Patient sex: F
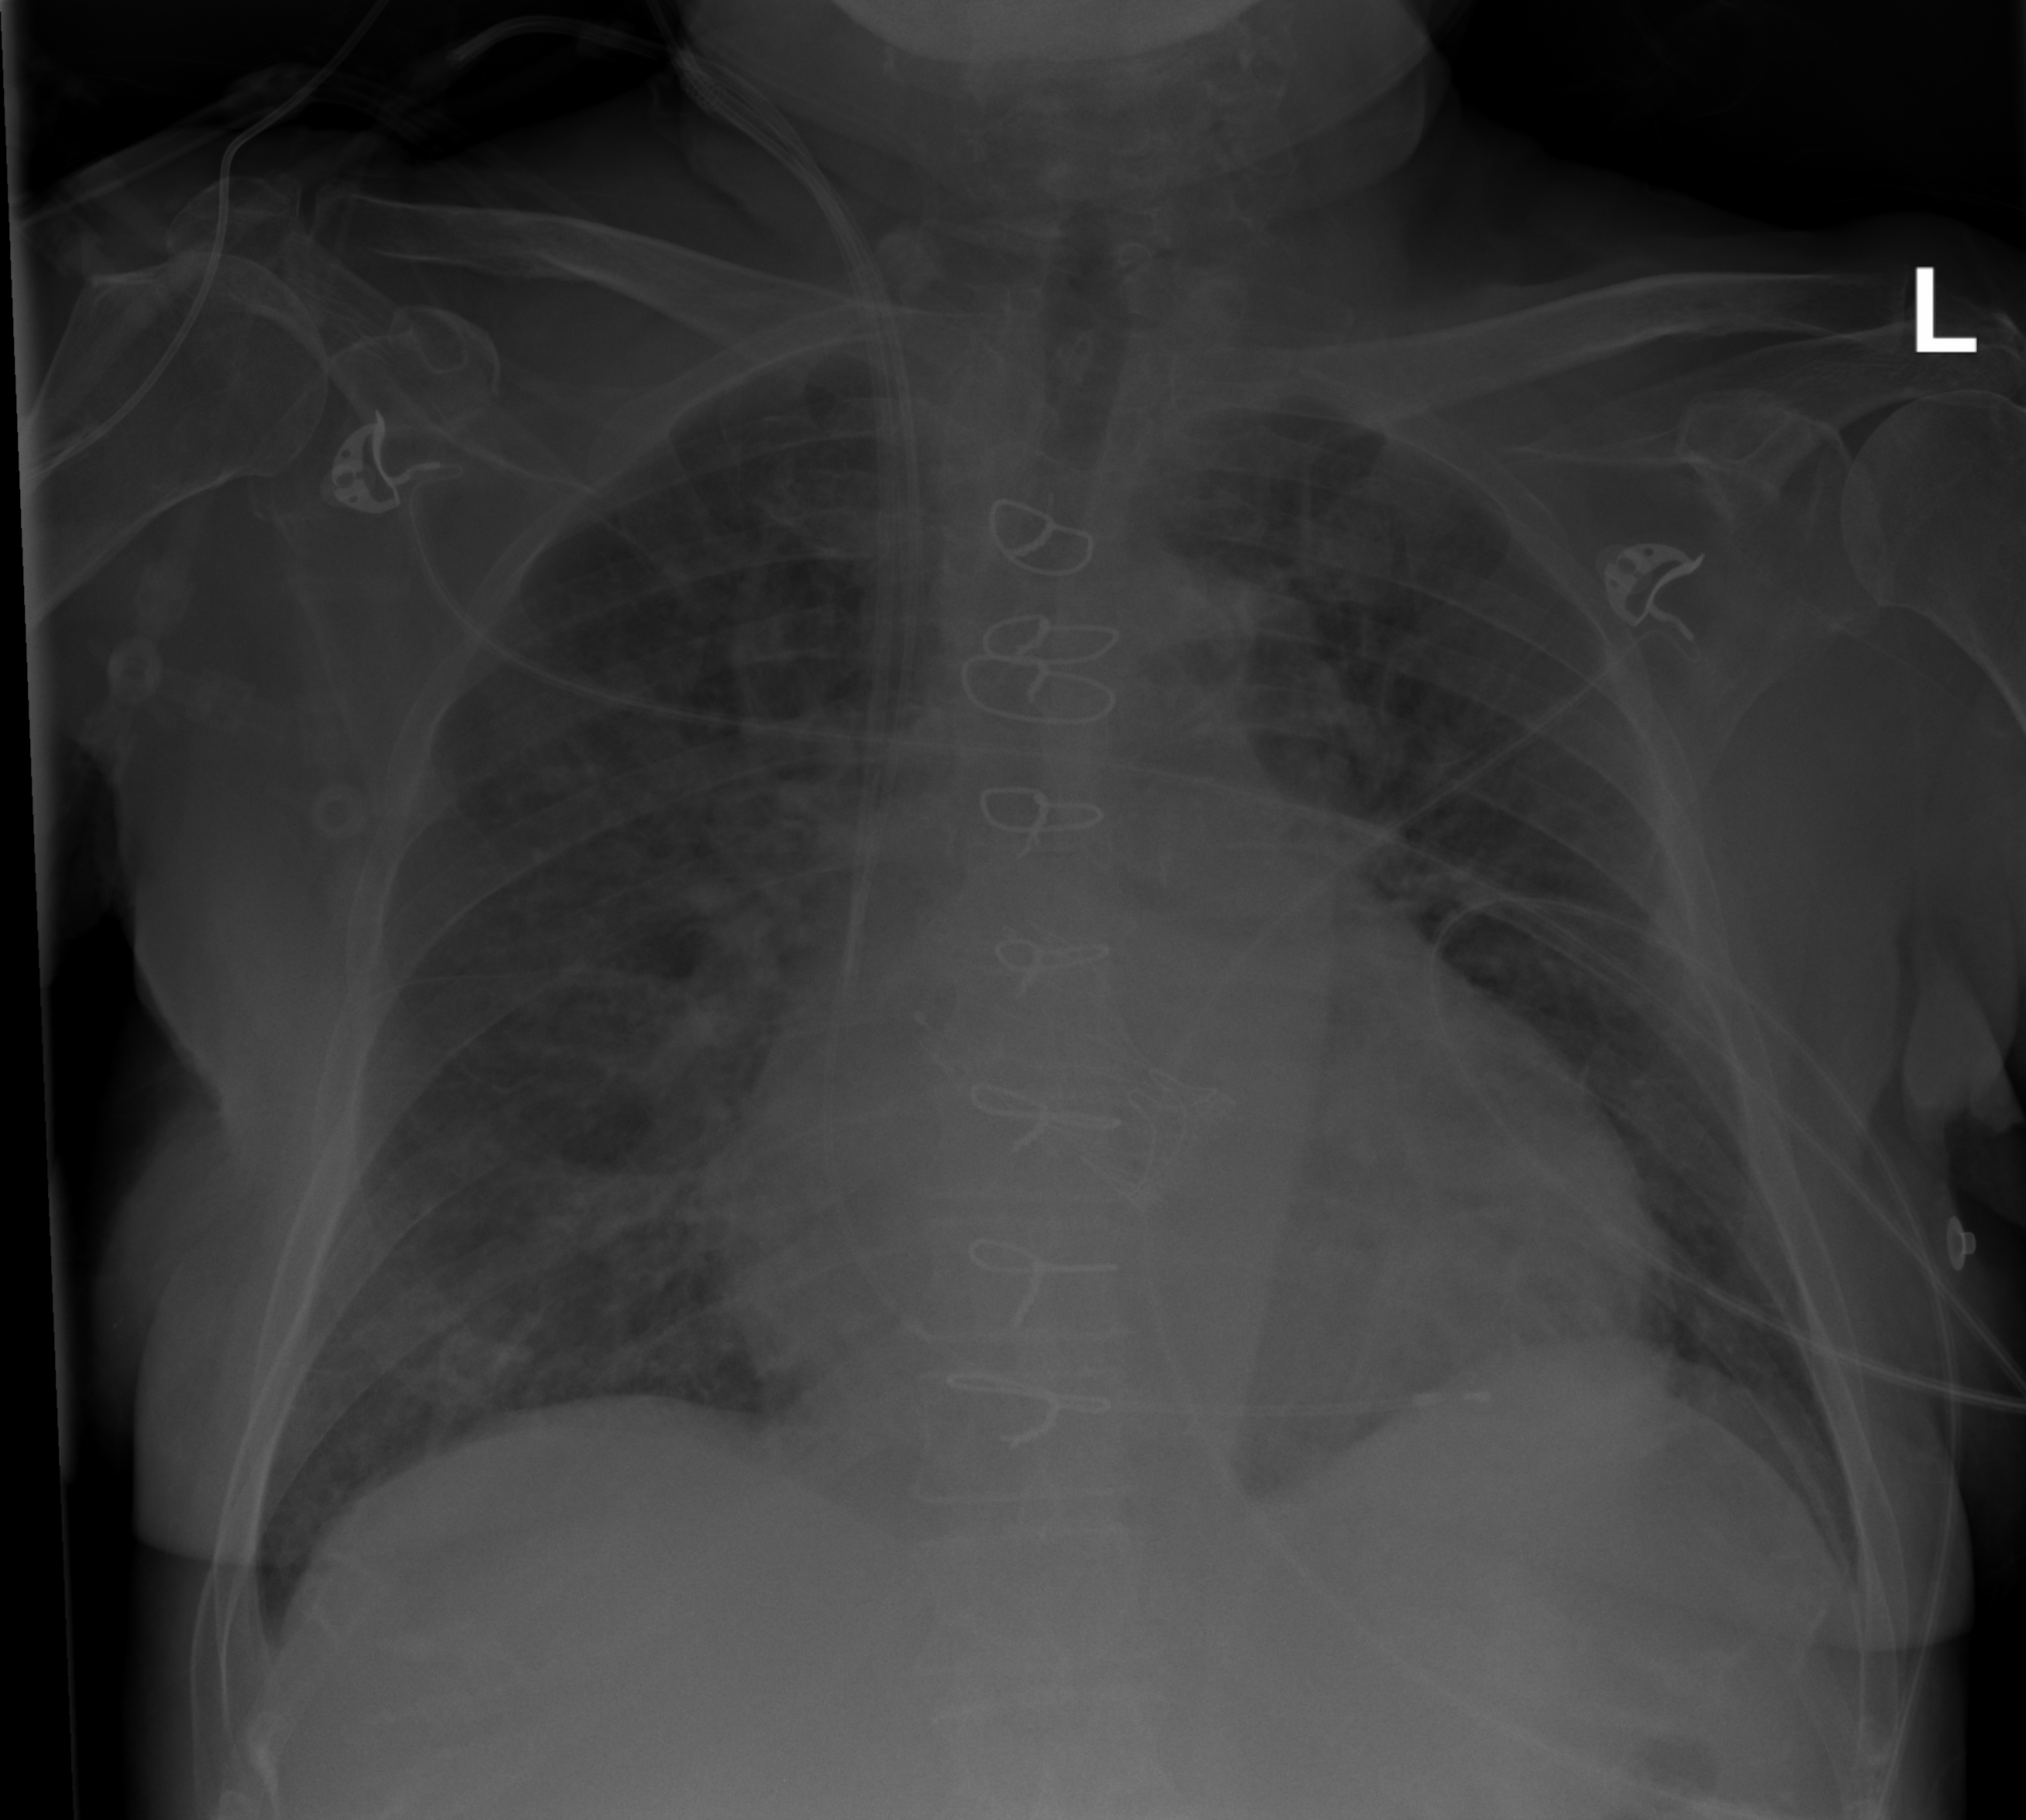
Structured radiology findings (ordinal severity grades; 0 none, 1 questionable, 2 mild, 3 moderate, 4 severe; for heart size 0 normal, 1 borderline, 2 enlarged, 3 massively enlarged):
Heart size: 0
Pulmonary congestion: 3
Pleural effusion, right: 0
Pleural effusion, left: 0
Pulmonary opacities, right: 2
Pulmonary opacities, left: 2
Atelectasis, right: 0
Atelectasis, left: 0